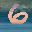
Label: 6